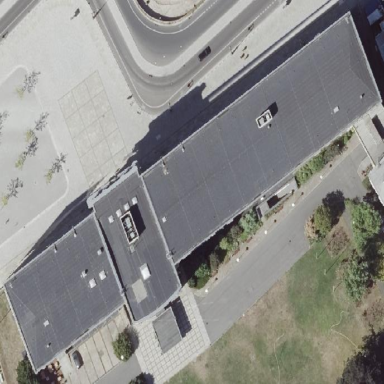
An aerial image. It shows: University building.